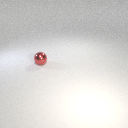
small red metal sphere